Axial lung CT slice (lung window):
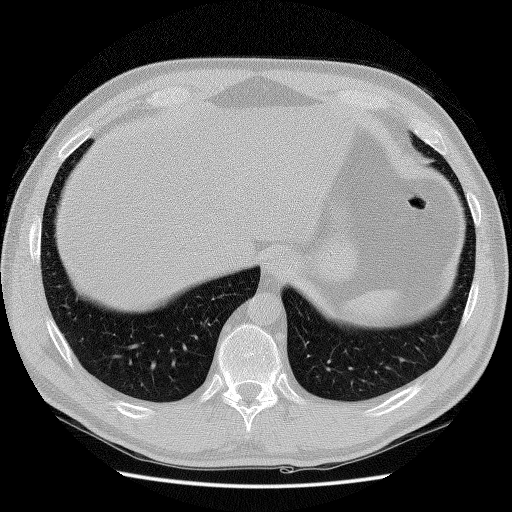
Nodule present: no